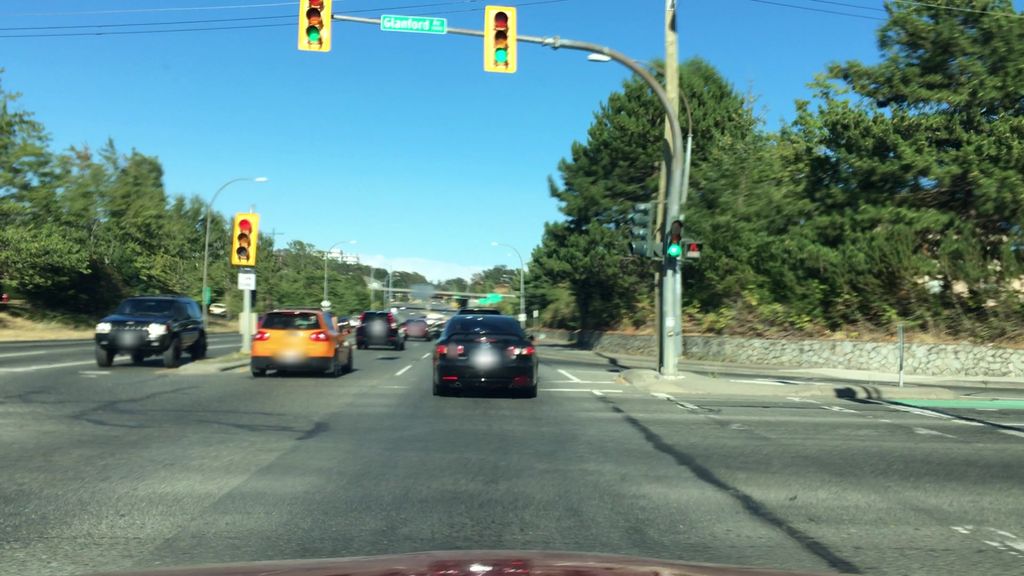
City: victoria